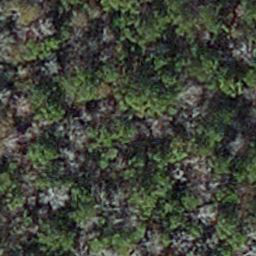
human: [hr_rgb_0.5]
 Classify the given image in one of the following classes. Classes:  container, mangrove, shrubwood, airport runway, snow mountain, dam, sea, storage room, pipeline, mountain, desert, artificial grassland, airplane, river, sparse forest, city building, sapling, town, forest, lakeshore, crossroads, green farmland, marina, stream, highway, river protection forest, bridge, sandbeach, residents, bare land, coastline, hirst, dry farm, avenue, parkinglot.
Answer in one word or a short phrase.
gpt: sapling